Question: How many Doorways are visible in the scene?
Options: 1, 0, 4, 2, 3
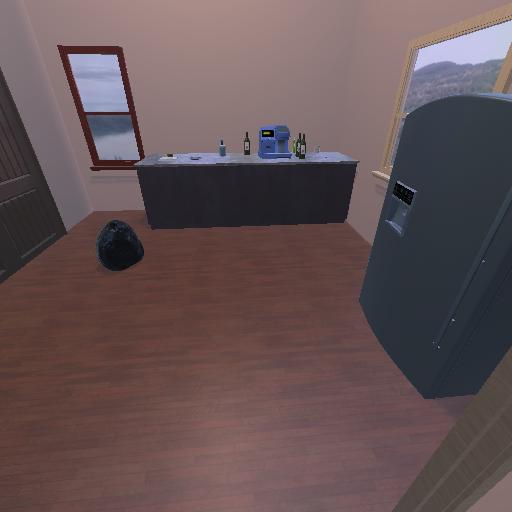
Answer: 1